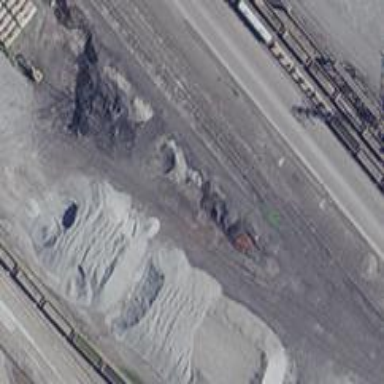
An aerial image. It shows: Rail spur service.